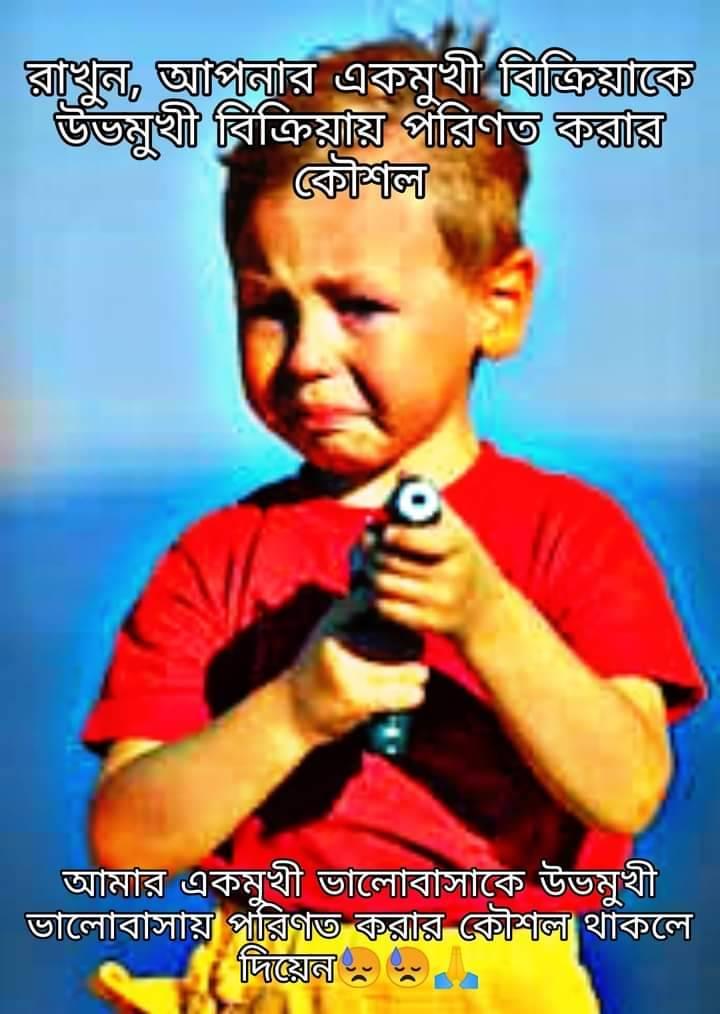
Caption: রাখুন , আপনার একমুখী বিক্রিয়াকে উভমুখী বিক্রিয়ায় পরিণত করার কৌশল     আমার একমুখী ভালোবাসাকে উভমুখী ভালোবাসায় পরিণত করার কৌশল থাকলে দিয়েন
Label: non-hate